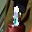
Label: 1